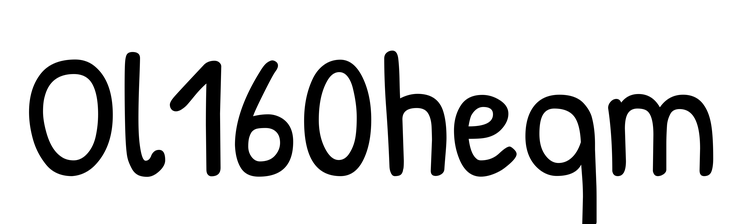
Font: PatrickHand-Regular